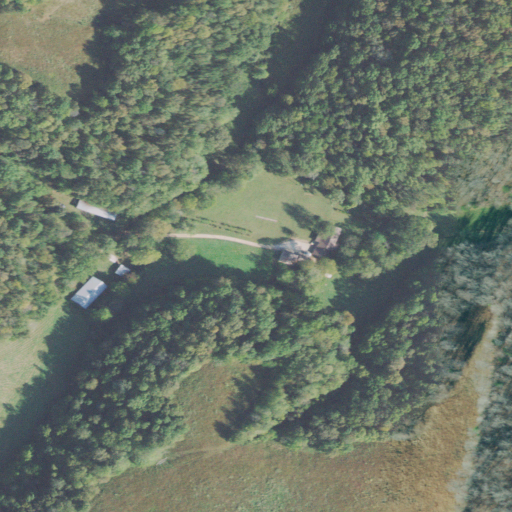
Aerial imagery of valley in Tennessee named Bee Hollow containing deciduous forest, pasture, open development, shrub, mixed forest, low intensity development, and high intensity development